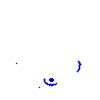
Particle: proton